Question: What could be the reason that the dicom file of this usual x-ray is getting plotted in a messed up manner:

The algorithm used is as follows:
The original image matrix is 3d:
'''
int [1:2014, 1:2014, 1:3] 110 51 99 113 52 101 111 53 102 110 ...
'''
This rgb is converted to gray scale by formula:
'''
gray = 0.3*mat[,,1] + 0.59*mat[,,2] + 0.11*mat[,,3] ;
'''
And then it is plotted after specifying colors as:
'''
grey(0:64/64)
'''
Where could be the error?
I am using oro.dicom package in R with function:
'''
jj = readDICOMFile(fname, endian = "little", flipud = TRUE, DICM = TRUE, skipSequence = FALSE, pixelData = TRUE, warn = -1, debug = FALSE)
'''
and it returns a the matrix jj$img whose structure is:
'''
int [1:2014, 1:2014, 1:3] 110 51....
'''
I then convert it to gray and plot it. If it was rgba, the matrix would have been 2014*2014*4 rather than *3. The header of dicom image mentions "PhotometricInterpretation" as "RGB". The header also mentions rows and columns as 2014 each. Could it be related to bit problem: leadtools.com/sdk/medical/dicom-spec17.htm
Edit: Bits allocated is 8, bits stored is 8 and highBit is 7.
Following is the link of sample dicom image which has similar image matrix and give similar error: <URL>
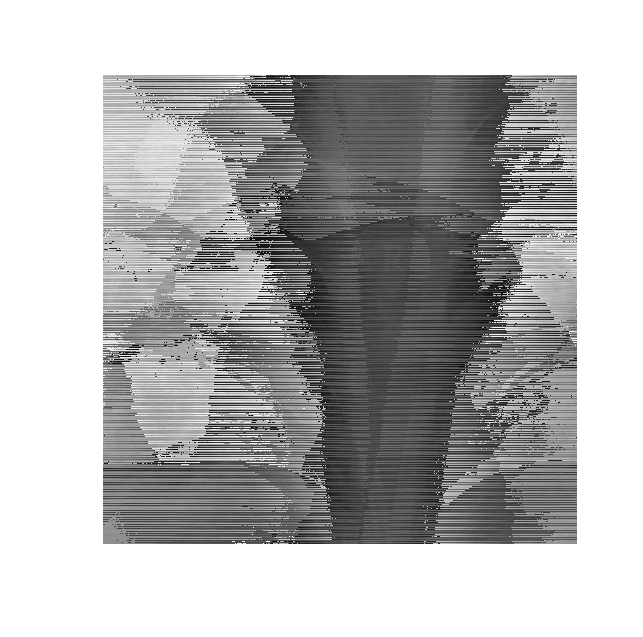
Answer: The 'readDICOMFile' might have a bug. You can fix by rearrange the image array:
'''
jj = readDICOMFile(fname, flipud = FALSE, DICM = TRUE, skipSequence = FALSE, pixelData = TRUE, warn = -1, debug = FALSE)
img <- jj$img # extract image part
img <- aperm(array(c(aperm(img, c(2, 1, 3))), c(3, 256, 120)), c(3, 2, 1)) # rearrange dimension
img <- img[120:1,,] # flip ud
grid::grid.raster(scales::rescale(img))
'''

---
'readDICOMFile' has another bug. This is what you want.
You may be better to report this but to the authors of 'oro.dicom'.
'''
img <- jj$img # extract image part
img <- aperm(array(c(aperm(img, c(2, 1, 3))), c(3, 256, 120)), c(3, 2, 1)) # rearrange dimension
# conversion b/w unsigned and signed
img <- ifelse(img > 0, img, 256+img)
# window-ing
wc <- 127
ww <- 255
ymin <- 0
ymax <- 1
img2 <- ifelse(img <= wc - 0.5 - (ww-1)/2, ymin,
ifelse(img > wc - 0.5 + (ww-1)/2, ymax,
((img - (wc - 0.5)) / (ww - 1) + 0.5) * (ymax - ymin) + ymin
))
grid::grid.raster(img2)
'''